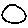
Label: circle